【题型】解答题　【知识点】立体几何　【难度】medium
如图，在空间四边形$OABC$中，点$D$为$BC$的中点，$\overrightarrow{AE} = \frac{1}{3}\overrightarrow{AD}$，设$\overrightarrow{OA} = \vec{a}, \overrightarrow{OB} = \vec{b}, \overrightarrow{OC} = \vec{c}$．

(1)试用向量$\vec{a},\vec{b},\vec{c}$表示向量$\overrightarrow{OD},\overrightarrow{AD}$；

(2)若$OA=OB=OC=2$，$\angle AOC = \angle BOC = \angle AOB = 90^\circ$，求$\overrightarrow{OE} \cdot \overrightarrow{OD}$的值．

\vspace{1em}
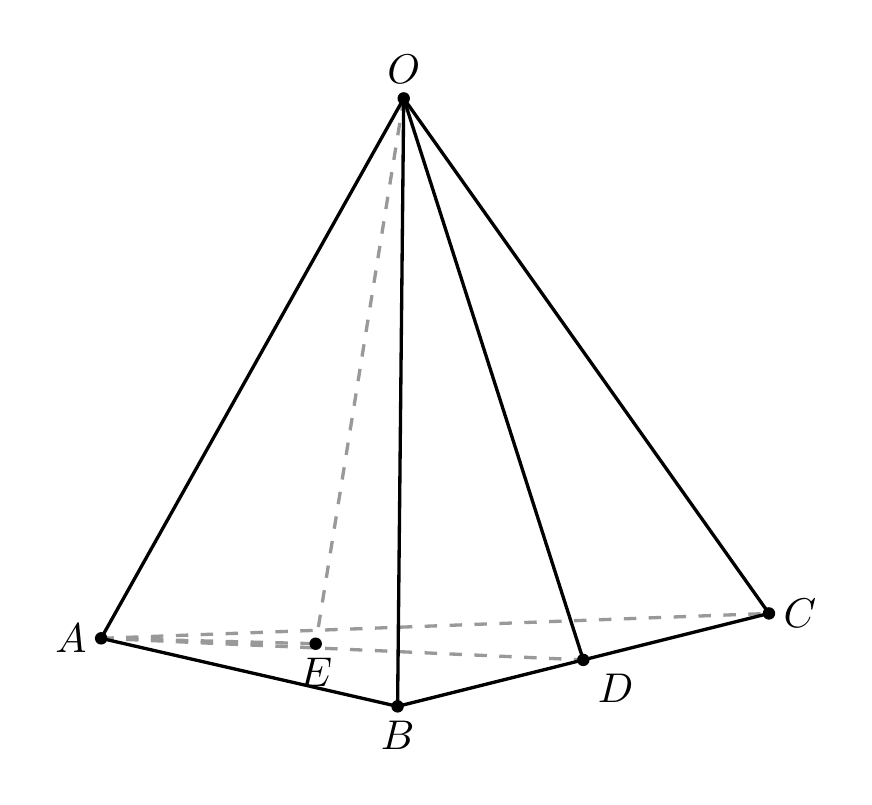
【解答】
【答案】(1)$\overrightarrow{OD} = \frac{1}{2}(\vec{b} + \vec{c}), \overrightarrow{AD} = \frac{1}{2}(-2\vec{a} + \vec{b} + \vec{c})$

(2)$\frac{2}{3}$

\vspace{1em}

【知识点】求空间向量的数量积、用空间基底表示向量

【分析】（1）利用平行四边形法则与三角形法则即可求得结果．

（2）利用三角形法则得$\overrightarrow{OE} = \frac{2}{3}\vec{a} + \frac{1}{6}\vec{b} + \frac{1}{6}\vec{c}$，又由（1）的结论$\overrightarrow{OD} = \frac{1}{2}(\vec{b} + \vec{c})$，两个向量求数量积即可．

【详解】（1）$\overrightarrow{OD} = \frac{1}{2}(\overrightarrow{OB} + \overrightarrow{OC}) = \frac{1}{2}(\vec{b} + \vec{c})$，

$\overrightarrow{AD} = \frac{1}{2}(\overrightarrow{AB} + \overrightarrow{AC}) = \frac{1}{2}(\overrightarrow{OB} - \overrightarrow{OA} + \overrightarrow{OC} - \overrightarrow{OA}) = \frac{1}{2}(-2\vec{a} + \vec{b} + \vec{c})$，

（2）因为$OA = OC = 2, OB = 2, \angle AOC = \angle BOC = \angle AOB = 90^\circ$，

所以$\langle \vec{a},\vec{b} \rangle = \langle \vec{b},\vec{c} \rangle = \langle \vec{a},\vec{c} \rangle = \frac{\pi}{2}, |\vec{a}| = |\vec{b}| = |\vec{c}| = 2$，

所以$\vec{a} \cdot \vec{b} = \vec{a} \cdot \vec{c} = \vec{b} \cdot \vec{c} = 0$，

$\overrightarrow{OE} = \overrightarrow{OA} + \overrightarrow{AE} = \overrightarrow{OA} + \frac{1}{3}\overrightarrow{AD} = \overrightarrow{OA} + \frac{1}{3}(\overrightarrow{OD} - \overrightarrow{OA}) = \frac{2}{3}\overrightarrow{OA} + \frac{1}{3}\overrightarrow{OD} = \frac{2}{3}\vec{a} + \frac{1}{6}\vec{b} + \frac{1}{6}\vec{c}$，

所以$\overrightarrow{OE} \cdot \overrightarrow{OD}$

$= \left( \frac{2}{3}\vec{a} + \frac{1}{6}\vec{b} + \frac{1}{6}\vec{c} \right) \cdot \left( \frac{1}{2}\vec{b} + \frac{1}{2}\vec{c} \right) = \frac{1}{3}\vec{a} \cdot \vec{b} + \frac{1}{3}\vec{a} \cdot \vec{c} + \frac{1}{12}\vec{b}^2 + \frac{1}{12}\vec{b} \cdot \vec{c} + \frac{1}{12}\vec{b} \cdot \vec{c} + \frac{1}{12}\vec{c}^2 = \frac{2}{3}$